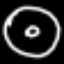
Label: donut